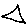
Label: triangle